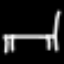
Label: bed